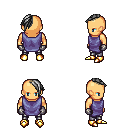
a pixel art fantasy rpg character, male body template, human, tanned skin, chain tabard jacket, metal pants, gray long mohawk hairstyle, metal gloves, gold boots, four views (front, back, left, right), 2x2 character sprite sheet, small pixel art, hard edges, no anti-aliasing